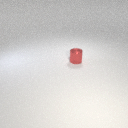
small red metal cylinder